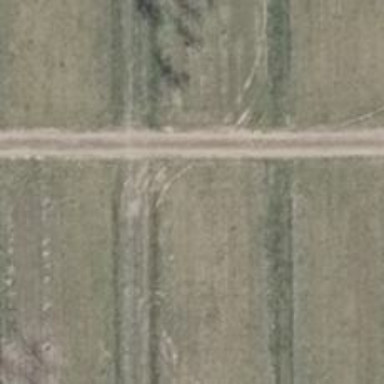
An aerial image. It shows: Track road with grade4 tracktype.